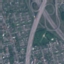
Land use / land cover: Highway